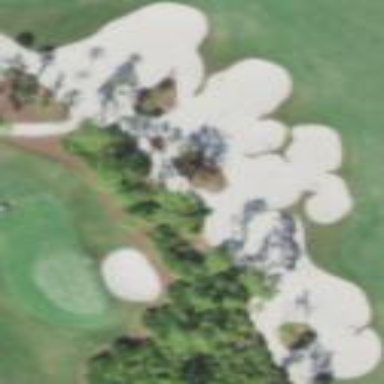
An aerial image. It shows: Sand bunker on golf course.